Field crop: maize
Growth stage: 2
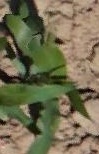
Species: maize